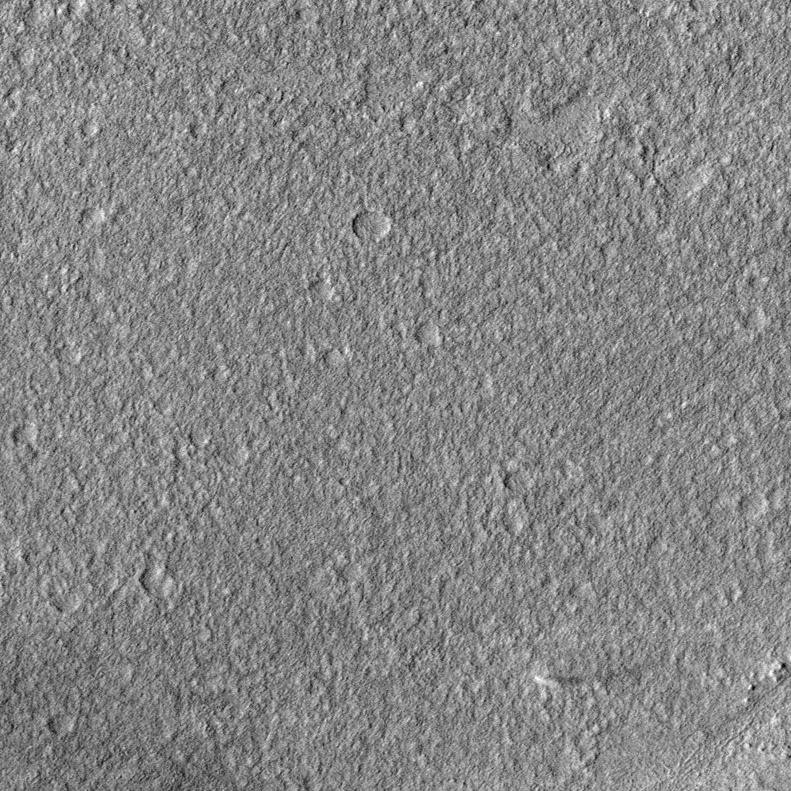
Label: dustdevil